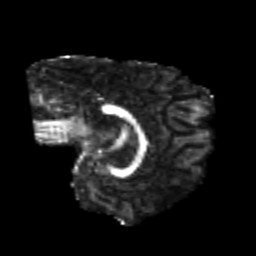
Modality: FA
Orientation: sagittal
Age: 20
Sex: female
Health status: healthy
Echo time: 0.074 s